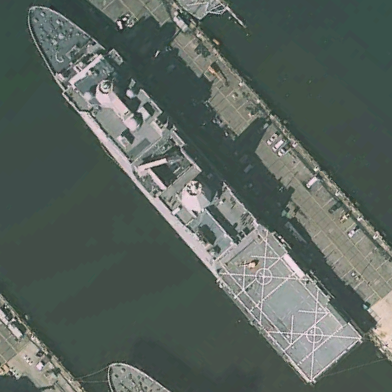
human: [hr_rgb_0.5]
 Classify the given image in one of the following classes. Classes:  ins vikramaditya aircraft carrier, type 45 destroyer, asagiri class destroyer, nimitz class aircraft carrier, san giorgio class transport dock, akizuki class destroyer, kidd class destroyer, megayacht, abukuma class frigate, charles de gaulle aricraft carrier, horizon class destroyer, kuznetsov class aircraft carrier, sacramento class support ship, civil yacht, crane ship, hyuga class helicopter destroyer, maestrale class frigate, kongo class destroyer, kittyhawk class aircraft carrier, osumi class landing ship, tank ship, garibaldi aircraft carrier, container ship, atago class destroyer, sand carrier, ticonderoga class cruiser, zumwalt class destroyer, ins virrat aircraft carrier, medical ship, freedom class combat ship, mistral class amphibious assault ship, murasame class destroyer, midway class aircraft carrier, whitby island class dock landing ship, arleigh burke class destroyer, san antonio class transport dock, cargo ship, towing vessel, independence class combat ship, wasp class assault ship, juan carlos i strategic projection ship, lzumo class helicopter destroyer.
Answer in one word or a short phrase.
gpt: San Antonio class transport dock